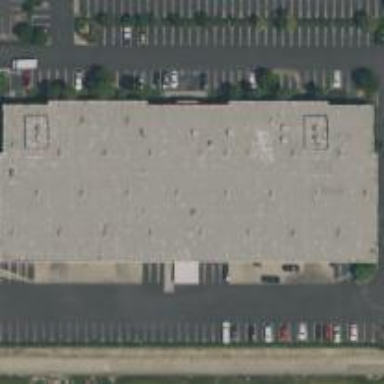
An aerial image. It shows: Warehouse building.